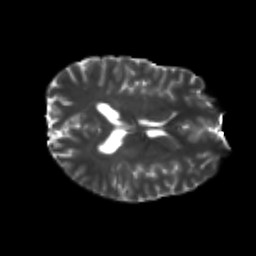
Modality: T2w
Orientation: axial
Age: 25
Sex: male
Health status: healthy
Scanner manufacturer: philips
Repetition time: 7.388 s
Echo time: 0.08599 s